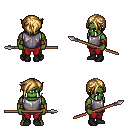
a pixel art fantasy rpg character, male body template, orc, green skin, steel chest armor, red pants, blonde pixie cut hairstyle, leather bracers, black shoes, spear, four views (front, back, left, right), 2x2 character sprite sheet, small pixel art, hard edges, no anti-aliasing